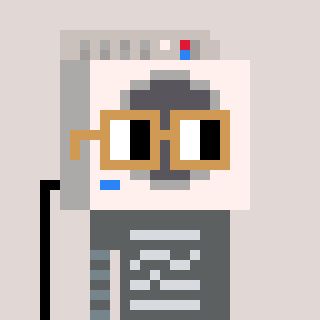
a pixel art character with square brown glasses, a washing machine-shaped head and a grayscale-colored body on a warm background